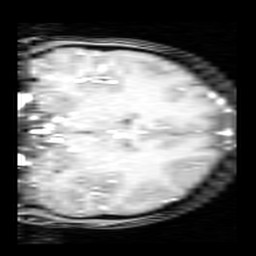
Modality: inplaneT1
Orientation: coronal
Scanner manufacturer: ge
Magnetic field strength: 3 T
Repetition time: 0.2 s
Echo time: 0.0036 s